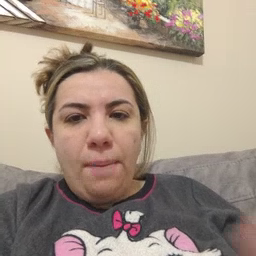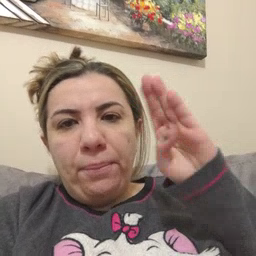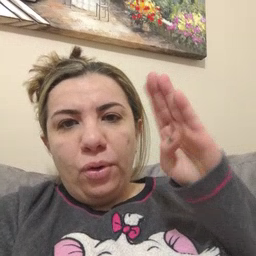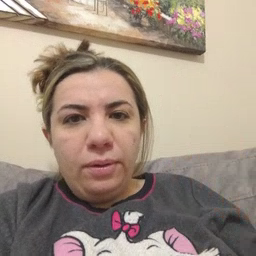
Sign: blue